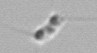
Label: Chaetoceros